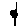
Label: square